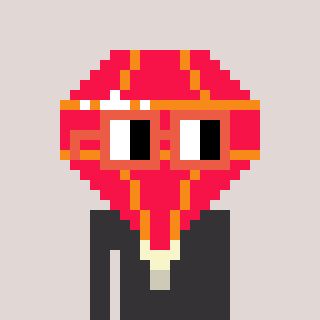
a pixel art character with square orange glasses, a red diamond-shaped head and a grayscale-colored body on a warm background